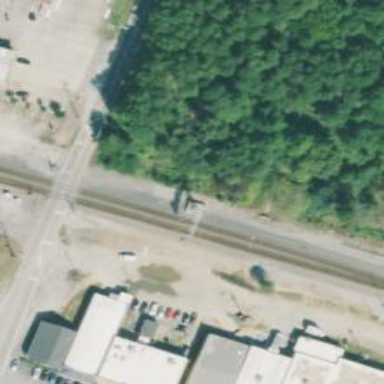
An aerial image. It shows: Railway signal.